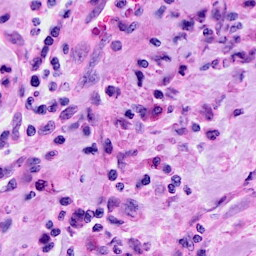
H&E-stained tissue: Cervix